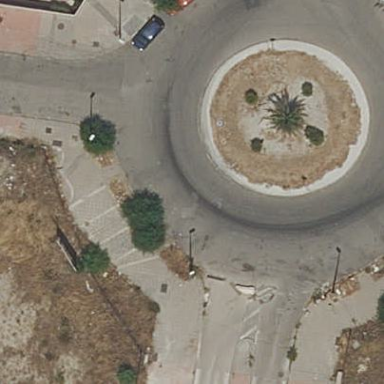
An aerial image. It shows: Residential road with asphalt surface leading up to roundabout.